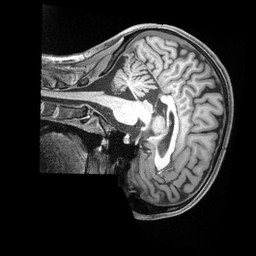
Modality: T1w
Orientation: sagittal
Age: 23
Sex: female
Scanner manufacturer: siemens
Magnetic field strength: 3 T
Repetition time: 2.4 s
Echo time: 0.00226 s